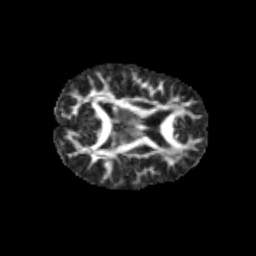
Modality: FA
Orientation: axial
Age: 11
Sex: female
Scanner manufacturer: siemens
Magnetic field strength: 3 T
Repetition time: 3.8 s
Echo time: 0.07 s